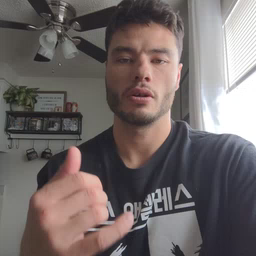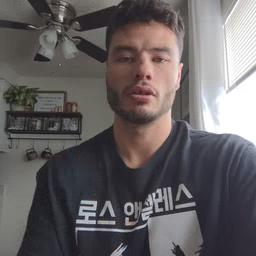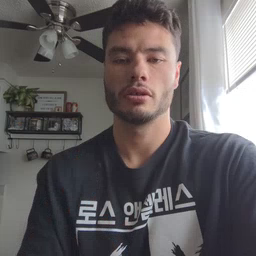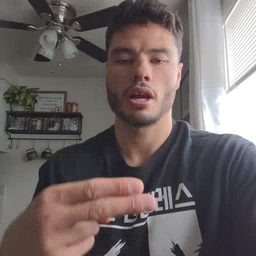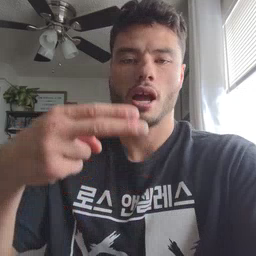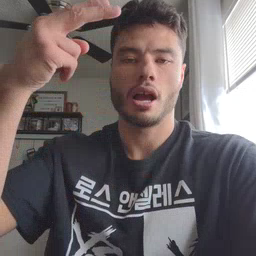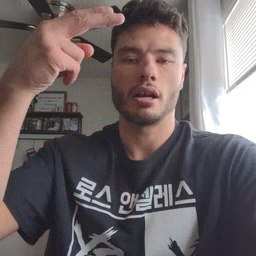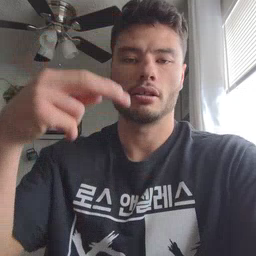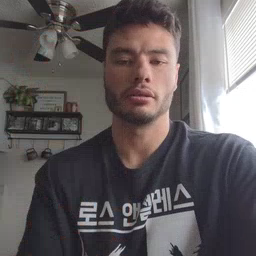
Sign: high